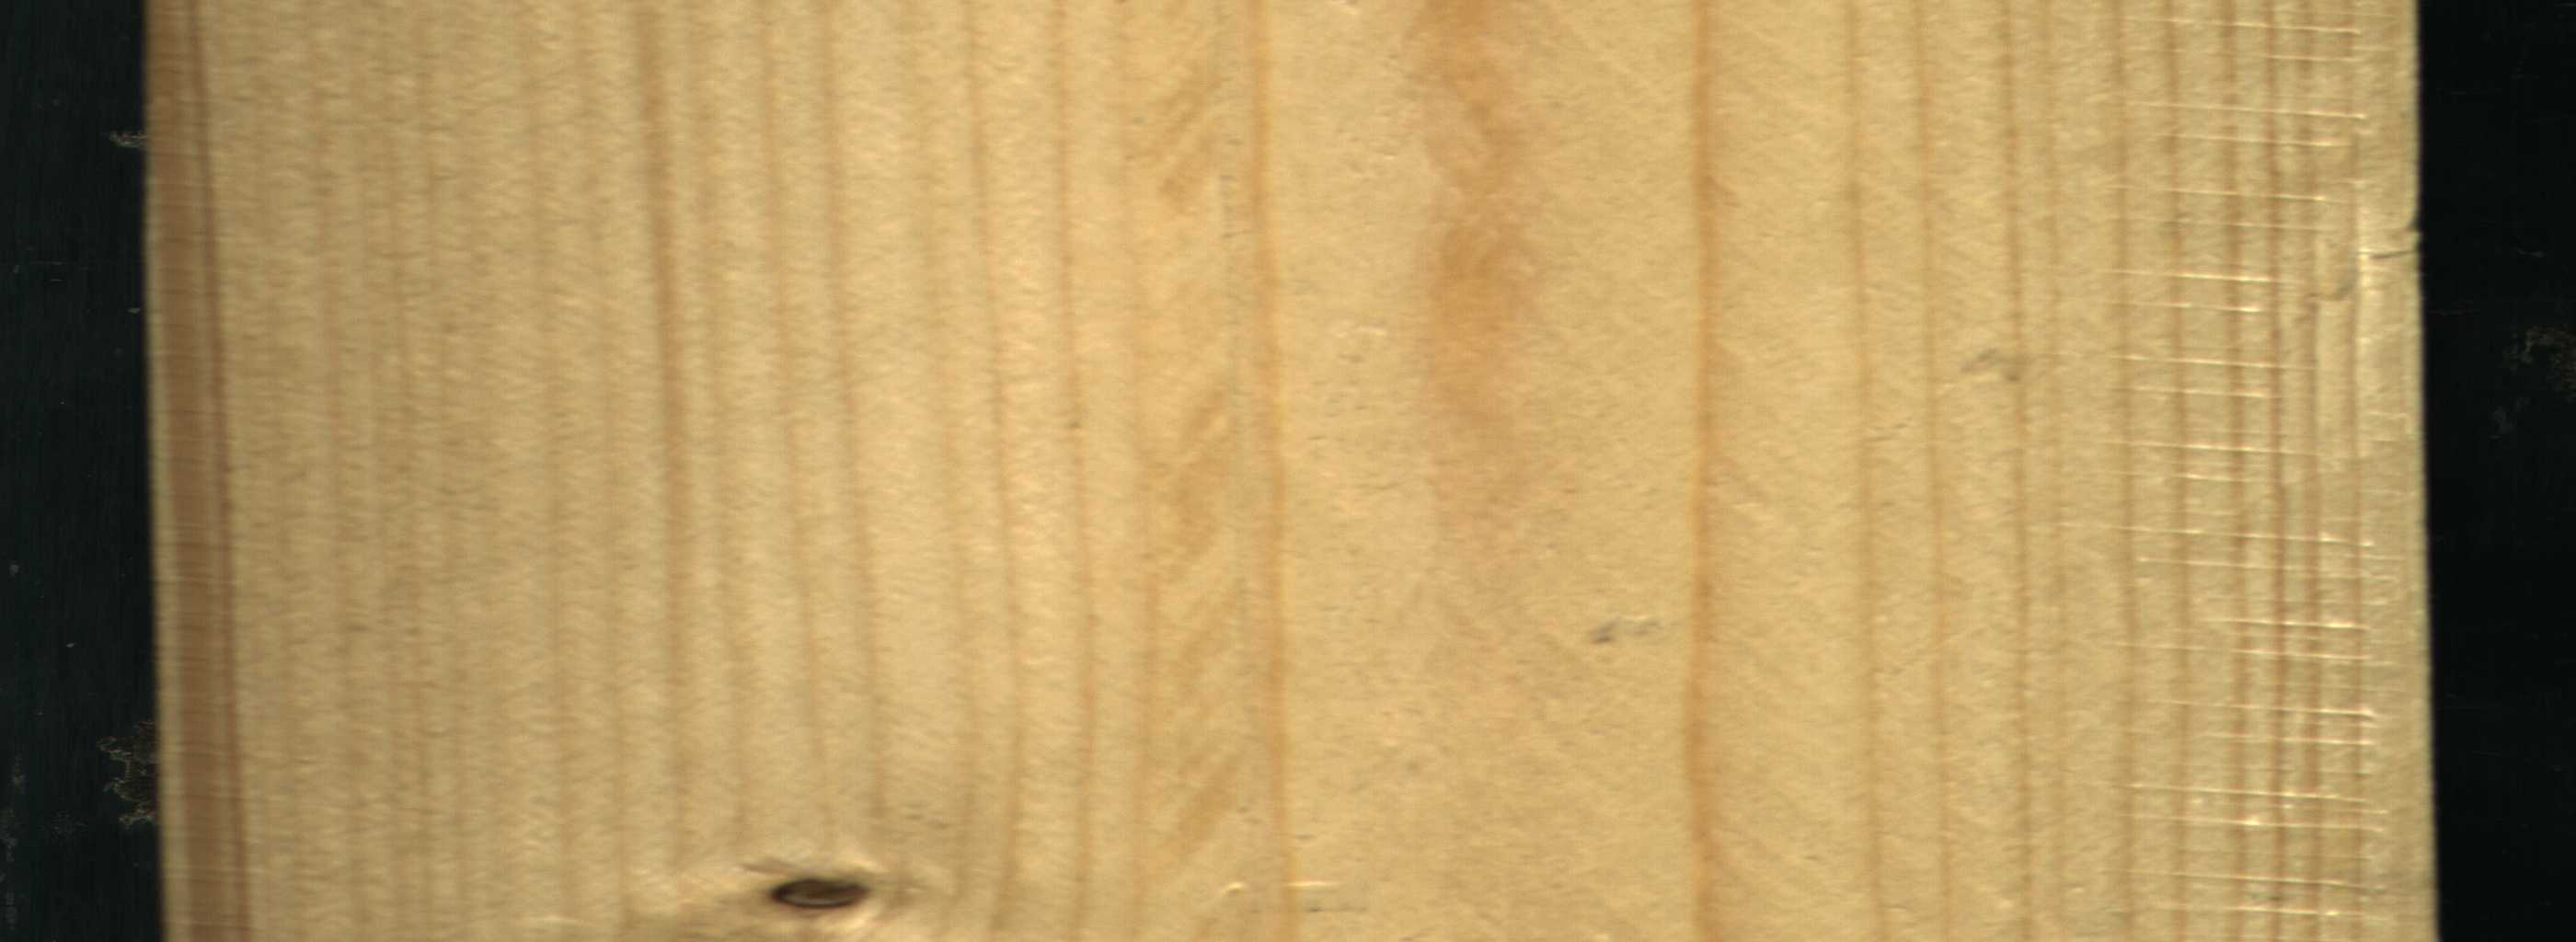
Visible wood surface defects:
Quartzity
Dead_Knot